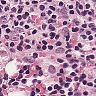
Metastatic tissue present: no